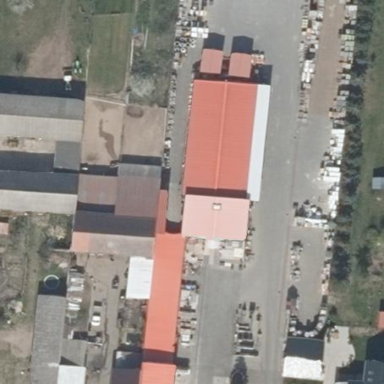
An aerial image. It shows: Trade shop.